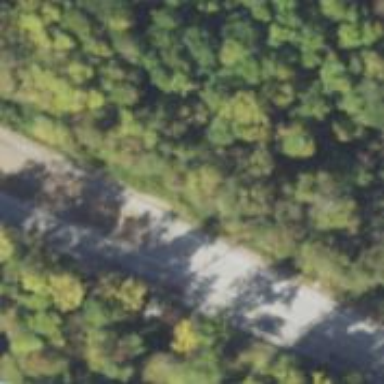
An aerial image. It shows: Escape road.